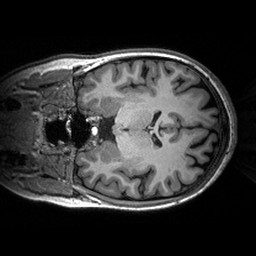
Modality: T1w
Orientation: coronal
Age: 28
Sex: female
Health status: healthy
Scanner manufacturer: siemens
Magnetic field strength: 3 T
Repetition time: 2.53 s
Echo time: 0.00288 s